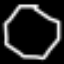
Label: octagon